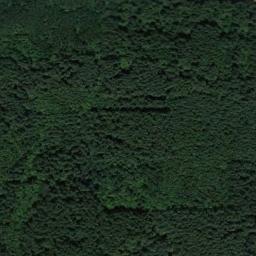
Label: forest